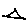
Label: triangle